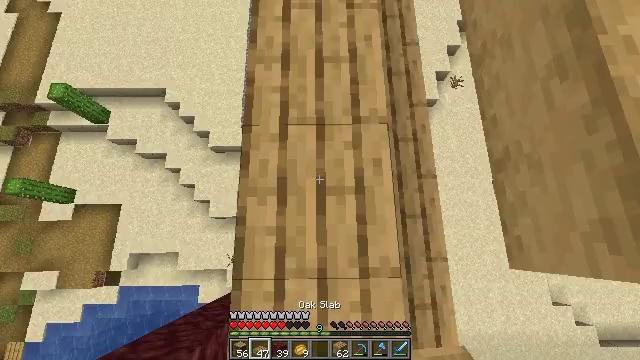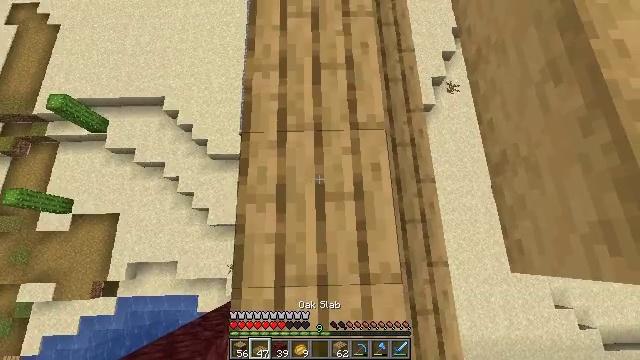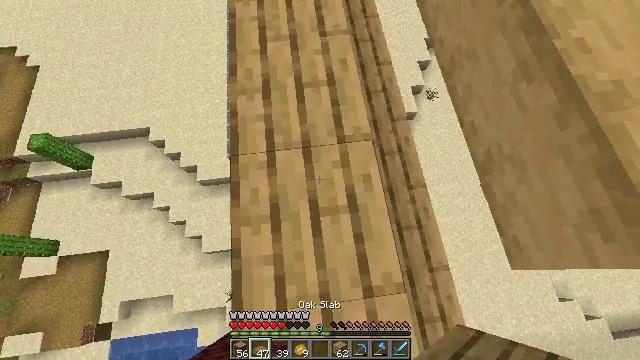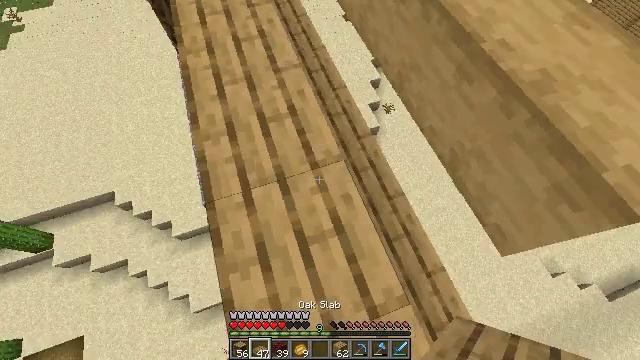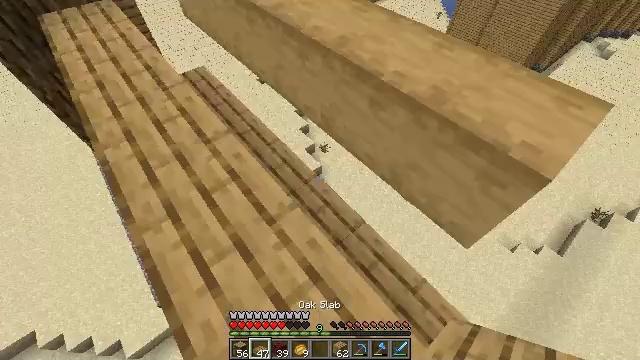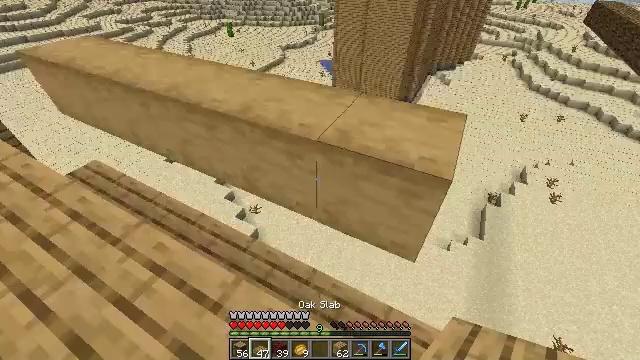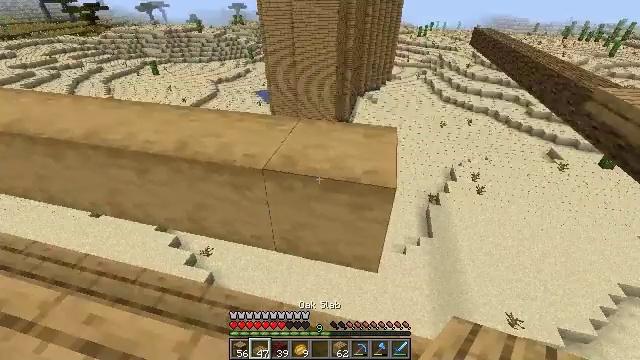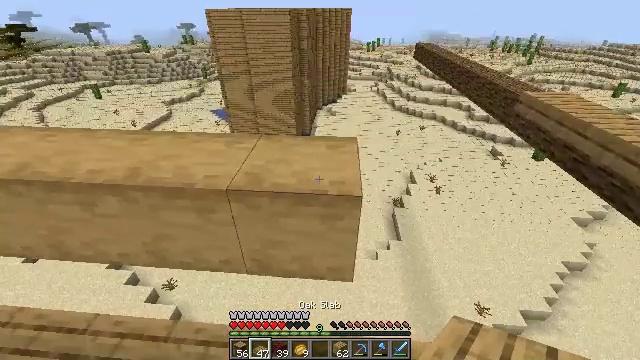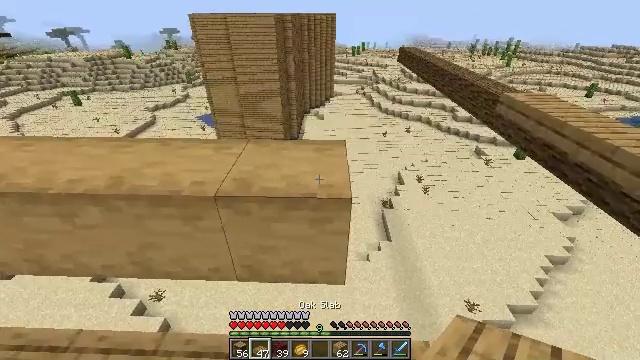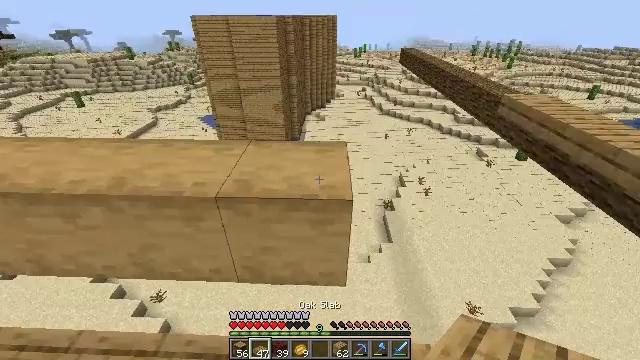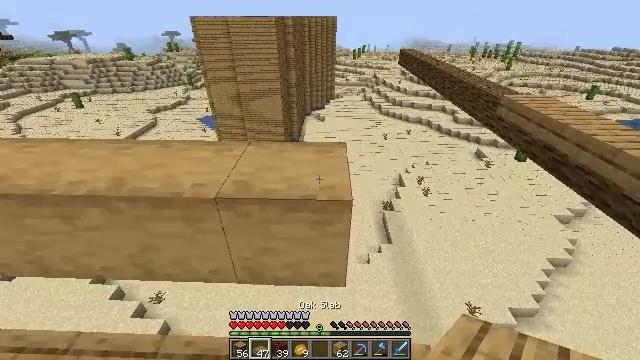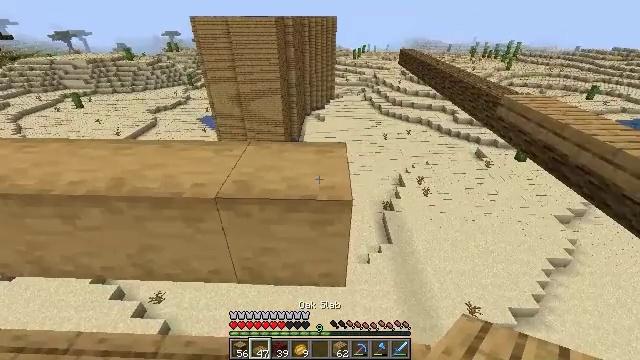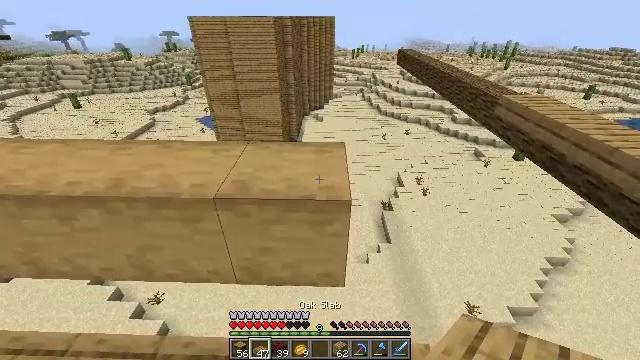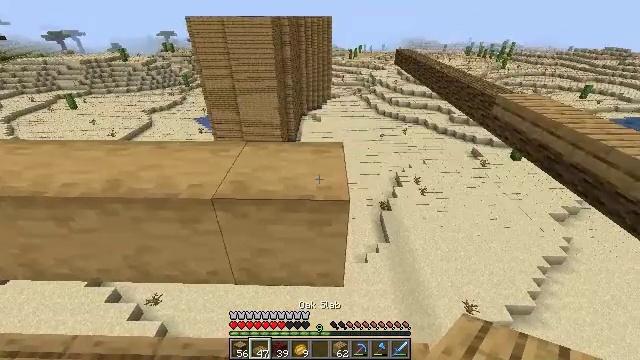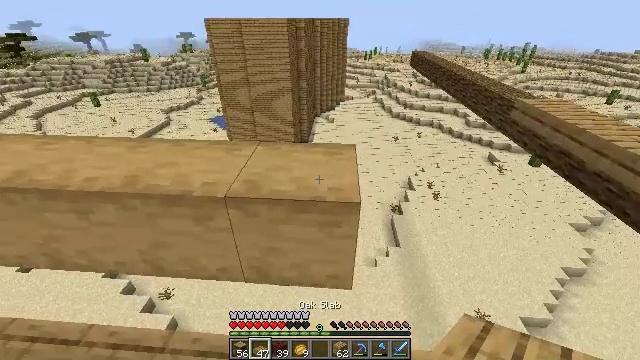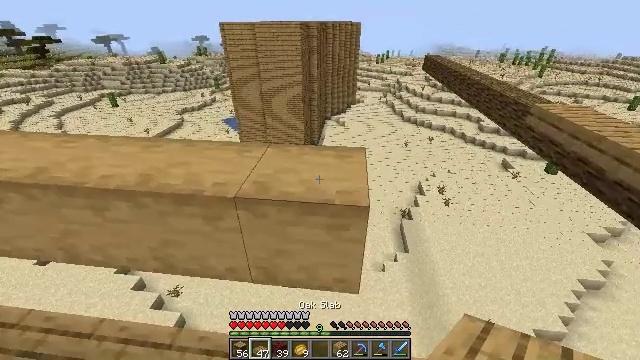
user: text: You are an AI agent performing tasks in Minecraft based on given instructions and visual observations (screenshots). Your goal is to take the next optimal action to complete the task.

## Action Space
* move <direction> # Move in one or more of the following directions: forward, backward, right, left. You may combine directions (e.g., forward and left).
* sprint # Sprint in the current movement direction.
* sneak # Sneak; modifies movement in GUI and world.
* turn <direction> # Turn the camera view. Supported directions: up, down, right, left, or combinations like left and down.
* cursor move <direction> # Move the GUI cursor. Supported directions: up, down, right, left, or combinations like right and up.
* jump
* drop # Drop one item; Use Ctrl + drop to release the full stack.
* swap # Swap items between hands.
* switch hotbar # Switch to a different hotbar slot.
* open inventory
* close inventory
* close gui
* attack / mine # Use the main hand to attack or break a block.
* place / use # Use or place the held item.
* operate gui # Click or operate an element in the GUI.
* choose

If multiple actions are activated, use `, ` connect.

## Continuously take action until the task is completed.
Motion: motion action
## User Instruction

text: Obtain oak wood from logs.
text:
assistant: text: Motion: turn up
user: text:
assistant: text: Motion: turn right and up
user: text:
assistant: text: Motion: turn right and up
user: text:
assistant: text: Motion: turn right and up
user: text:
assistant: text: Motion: turn right and up
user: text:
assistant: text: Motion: turn right and up
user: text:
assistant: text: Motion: turn right and up
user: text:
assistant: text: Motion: turn right
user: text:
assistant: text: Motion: no_op
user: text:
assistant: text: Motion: no_op
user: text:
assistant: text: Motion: no_op
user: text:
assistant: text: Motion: no_op
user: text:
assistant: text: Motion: no_op
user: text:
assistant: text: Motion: turn left
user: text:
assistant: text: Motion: turn left
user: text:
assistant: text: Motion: turn left
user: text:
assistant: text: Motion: turn left and down
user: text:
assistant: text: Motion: turn left
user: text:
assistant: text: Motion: turn left
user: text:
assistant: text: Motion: turn left
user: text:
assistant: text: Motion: no_op
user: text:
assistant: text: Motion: no_op
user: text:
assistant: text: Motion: no_op
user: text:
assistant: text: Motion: no_op
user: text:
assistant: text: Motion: no_op
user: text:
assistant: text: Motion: no_op
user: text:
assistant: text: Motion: no_op
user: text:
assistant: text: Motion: no_op
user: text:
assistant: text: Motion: turn left
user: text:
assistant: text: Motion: turn left